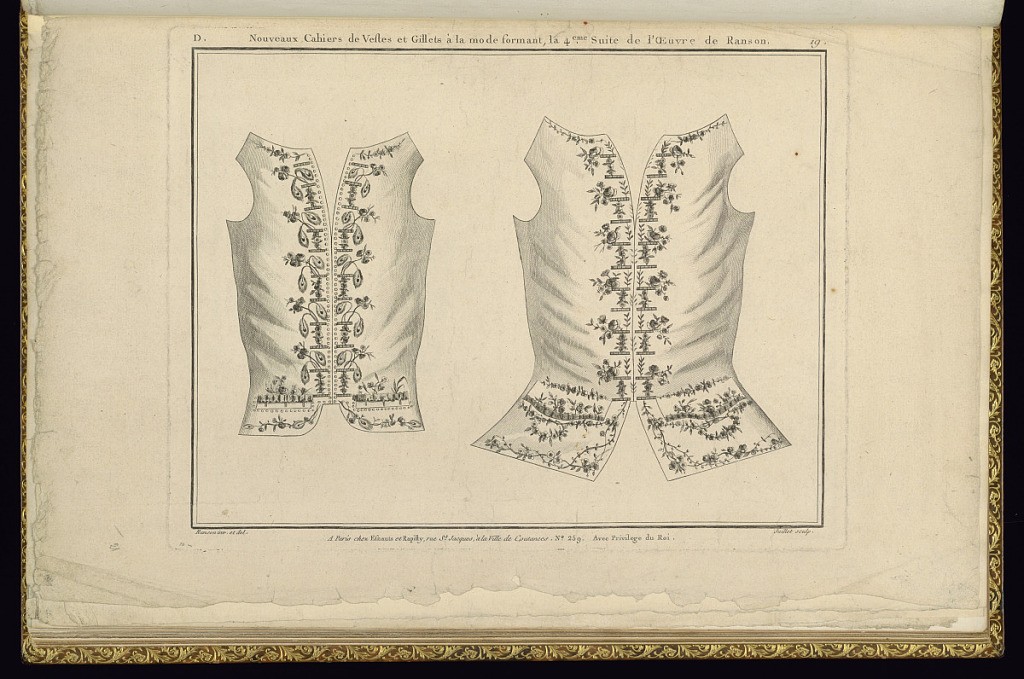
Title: Title Page
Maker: Pierre Ranson, French, 1736–1786
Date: late 18th century
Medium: Etching and engraving on laid paper
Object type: Print
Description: Title page for a series of fashion designs for waistcoats (vests). Designs for two embroidered men's waistcoats decorated with floral (flowers) and feather motifs. The plate is titled, numbered, and signed.